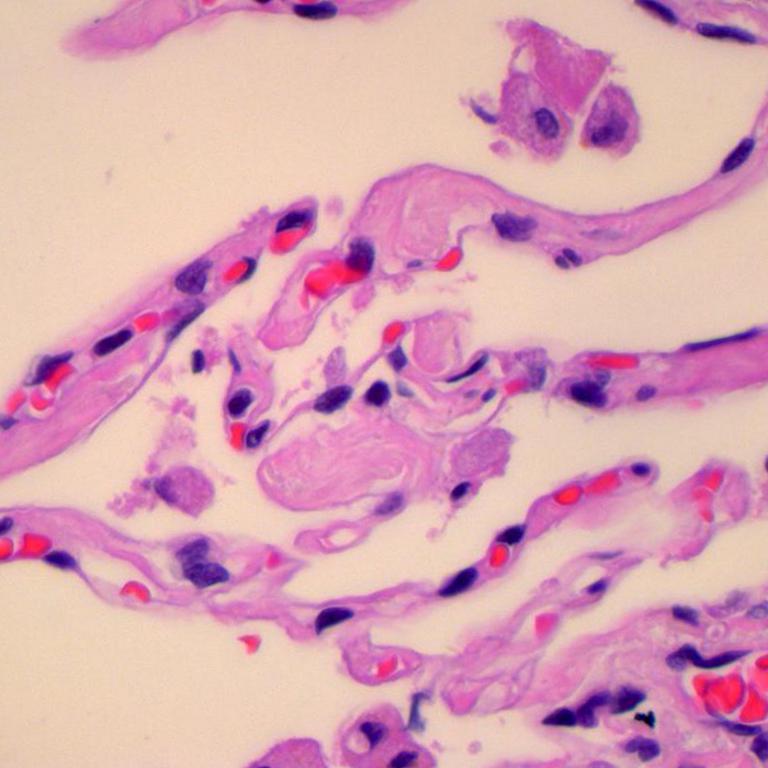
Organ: lung
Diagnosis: benign